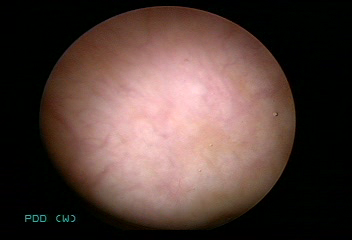
Modality: WLC
Class: Normal mucosa
Bladder cancer association: No